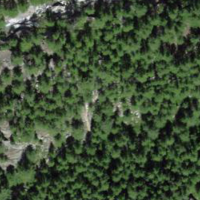
EUNIS habitat code: 43
Species observed at this site:
Euphorbia cyparissias
Vaccinium vitis-idaea
Nucifraga caryocatactes